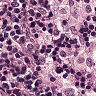
Metastatic tissue present: no